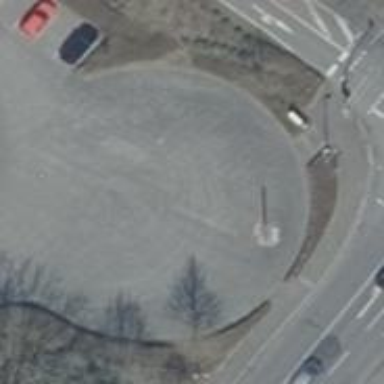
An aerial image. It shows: Turning circle on the road.